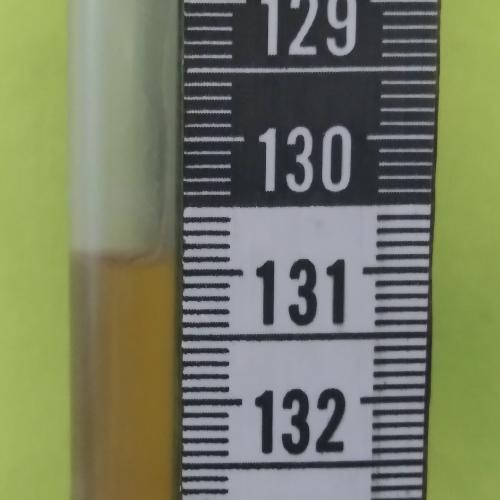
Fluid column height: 130.9 cm